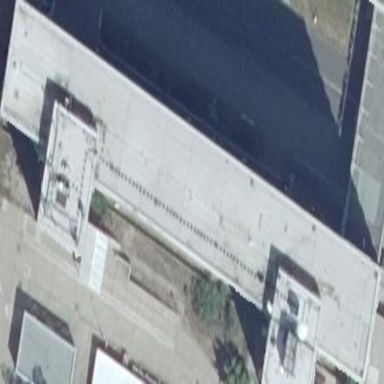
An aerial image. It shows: Part of building.